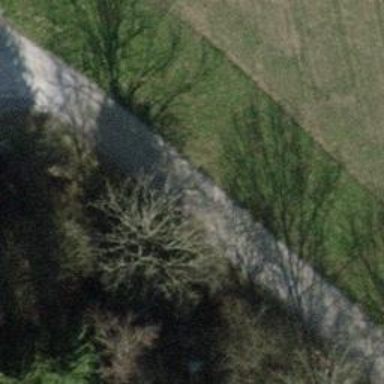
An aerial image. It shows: Red bench.